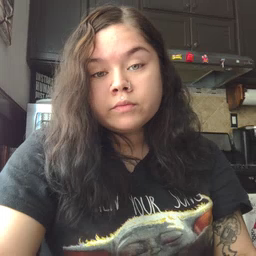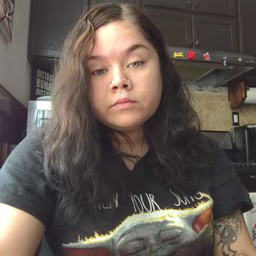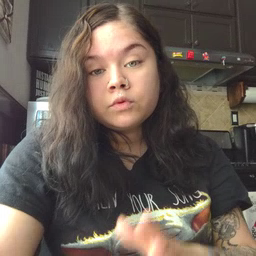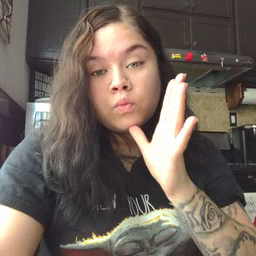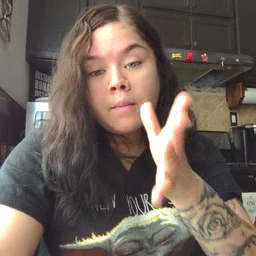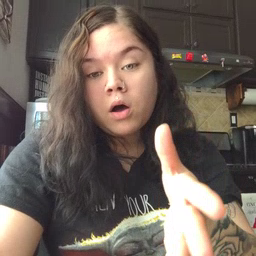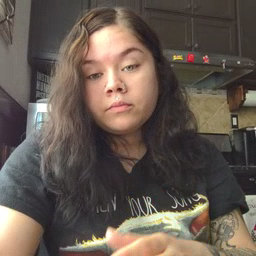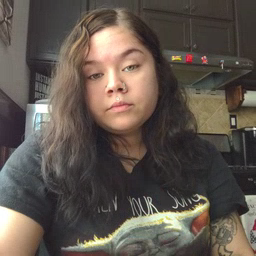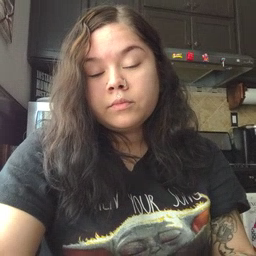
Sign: grandma